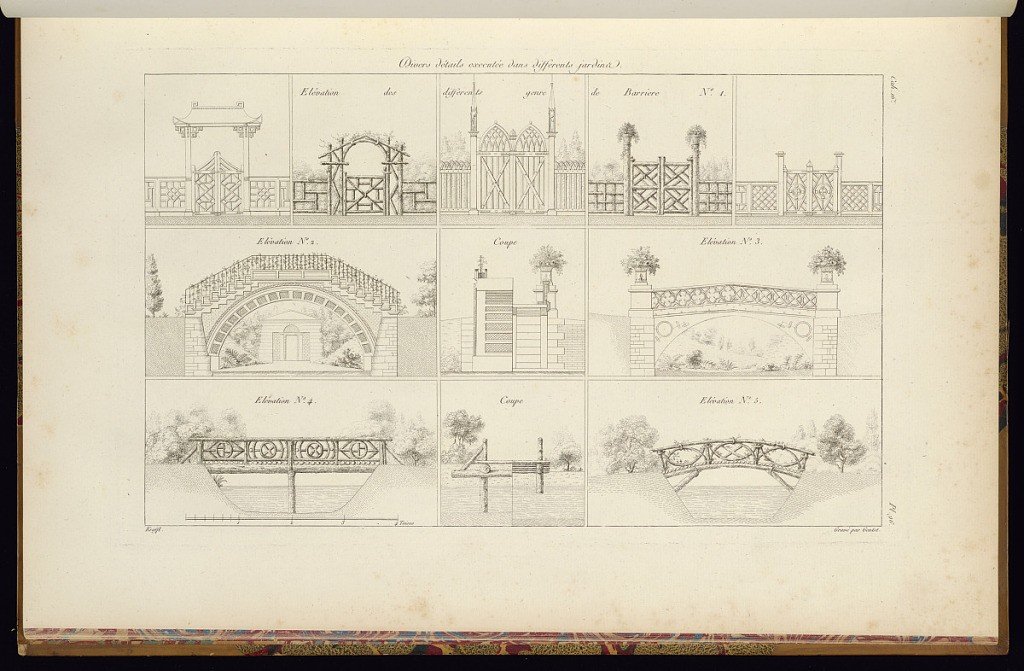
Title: Divers détails executée dans differents jardins
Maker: Jean-Charles Krafft, French, 1764 - 1833
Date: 1812
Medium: Etching and engraving on paper
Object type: Print
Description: An architectural print illustrating various elevations and sectional views for garden bridges and gates decorated with different motifs including Chinoiserie and gothic ornament. The plate is titled, signed, and numbered.